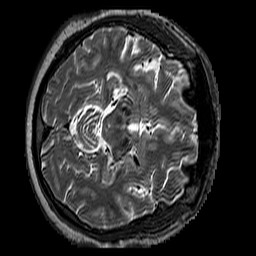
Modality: T2w
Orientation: axial
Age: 53
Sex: male
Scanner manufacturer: siemens
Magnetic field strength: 3 T
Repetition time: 3.2 s
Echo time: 0.212 s